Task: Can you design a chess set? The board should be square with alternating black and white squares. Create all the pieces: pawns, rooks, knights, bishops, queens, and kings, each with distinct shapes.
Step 923:
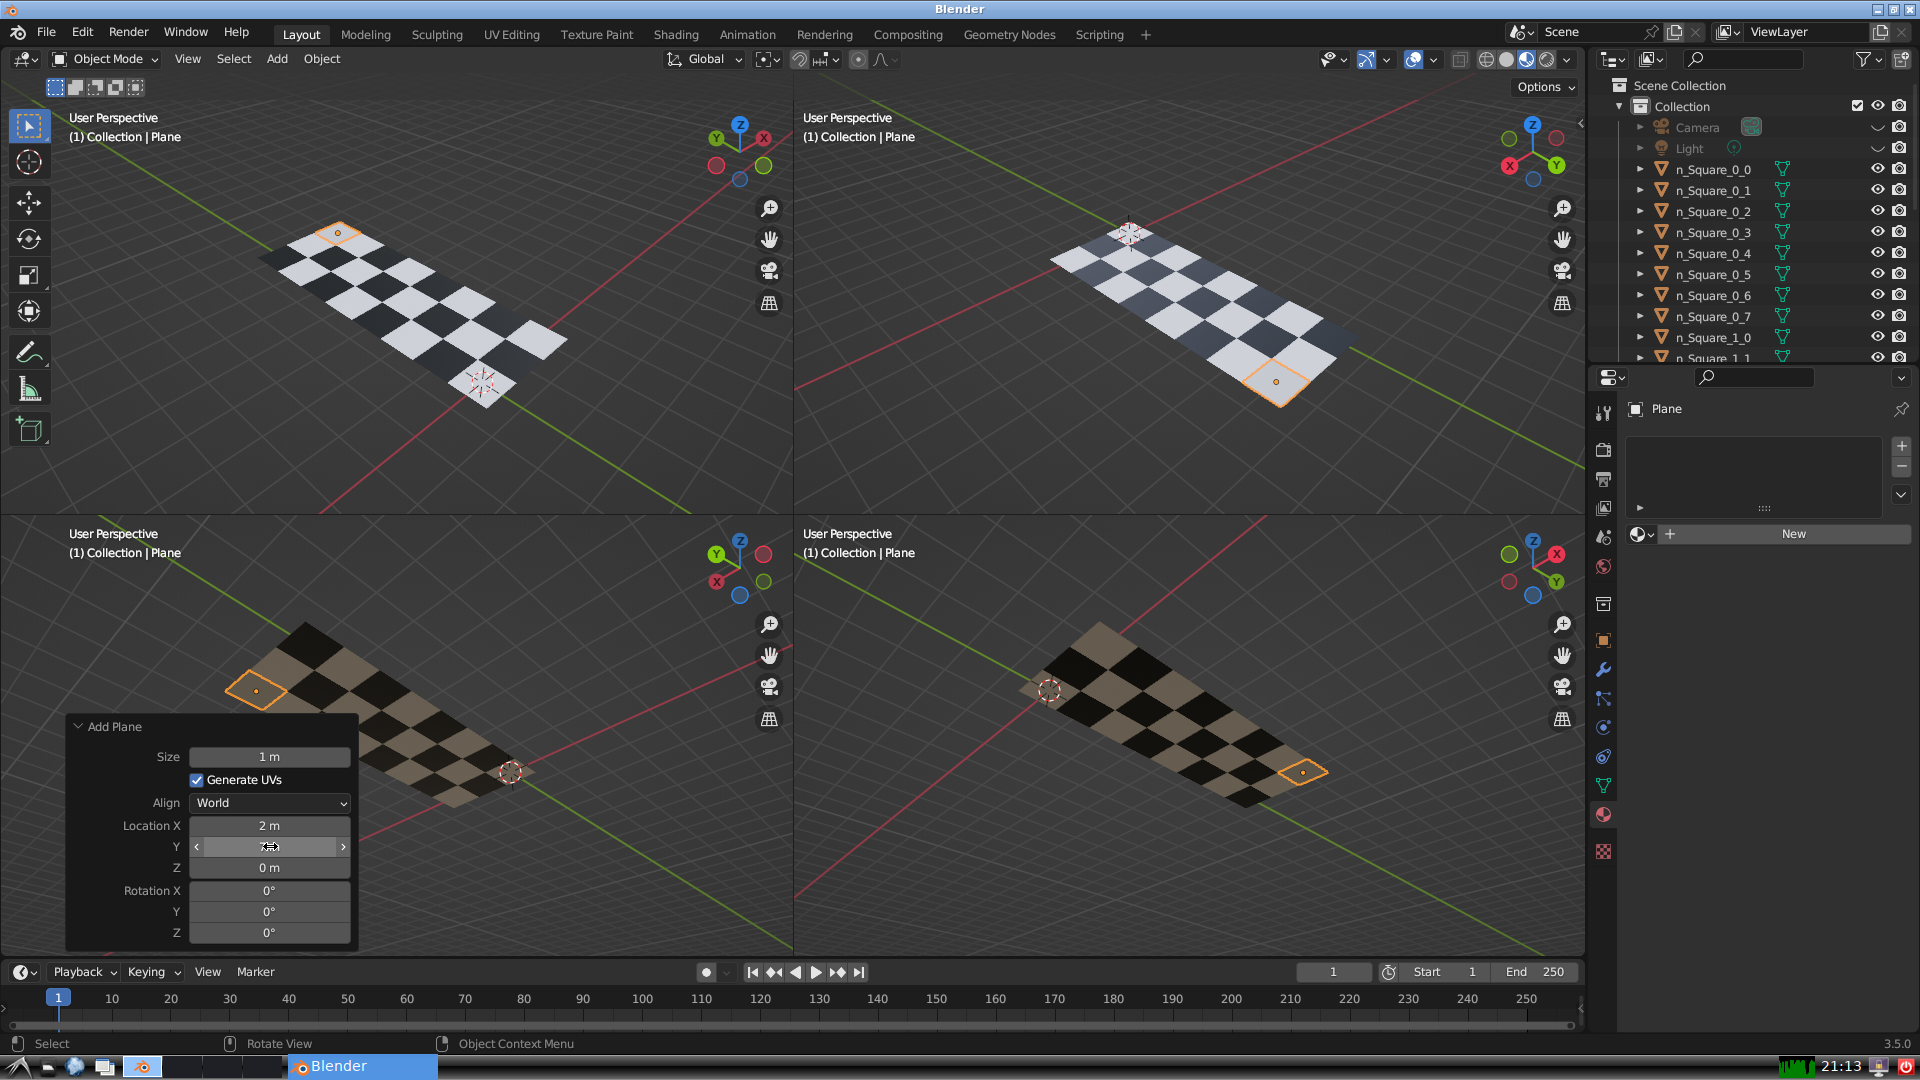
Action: {"mouse_move": [270, 867]}